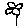
Label: flower